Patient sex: F
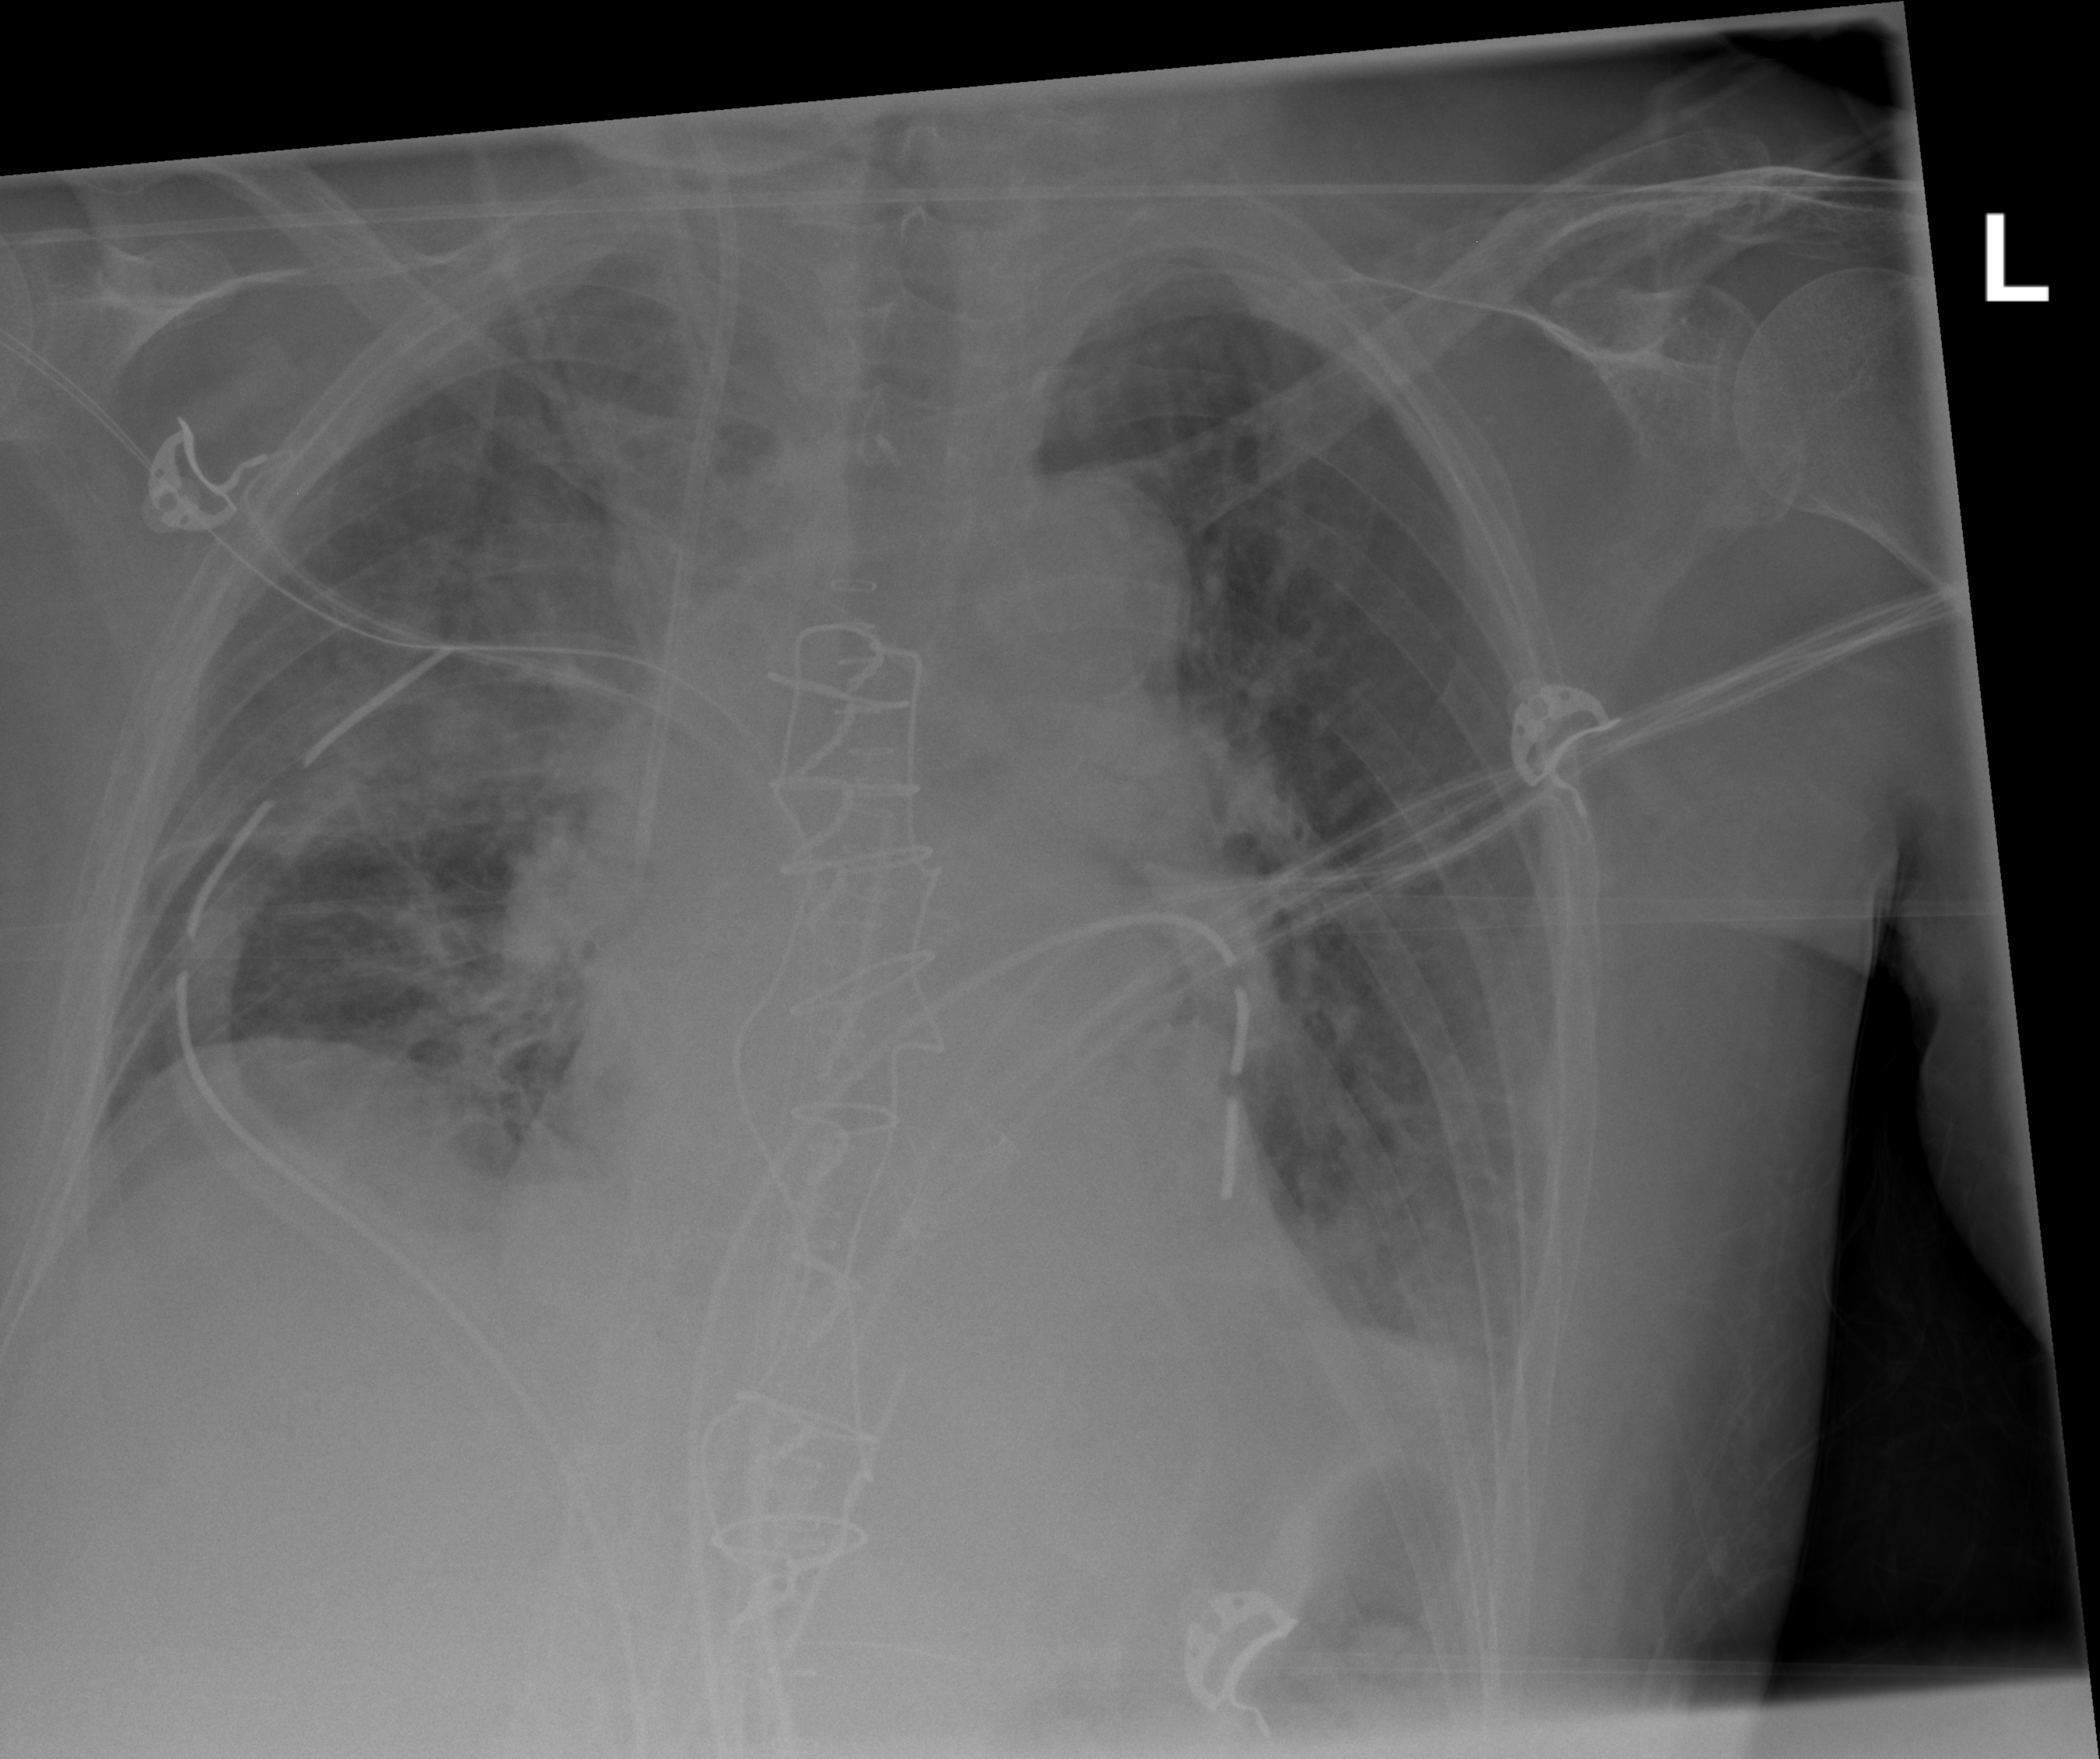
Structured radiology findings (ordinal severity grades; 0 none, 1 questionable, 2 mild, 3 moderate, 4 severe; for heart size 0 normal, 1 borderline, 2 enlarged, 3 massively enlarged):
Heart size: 2
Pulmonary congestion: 0
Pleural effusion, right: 0
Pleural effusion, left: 2
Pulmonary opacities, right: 2
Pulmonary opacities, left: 0
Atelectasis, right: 2
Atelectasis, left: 2